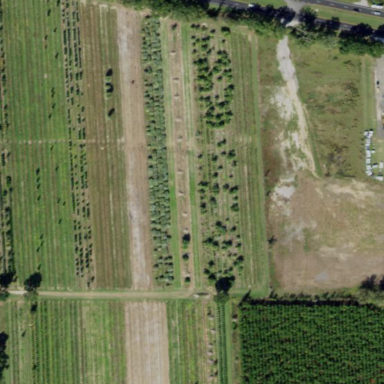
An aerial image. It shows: Plant nursery with trees.